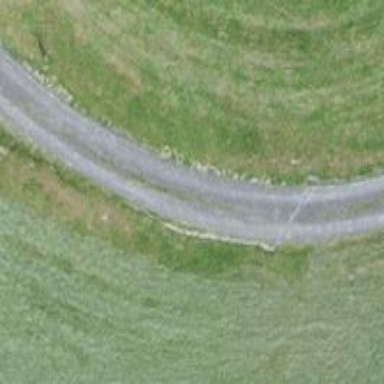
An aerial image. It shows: Unclassified road with pebblestone surface.